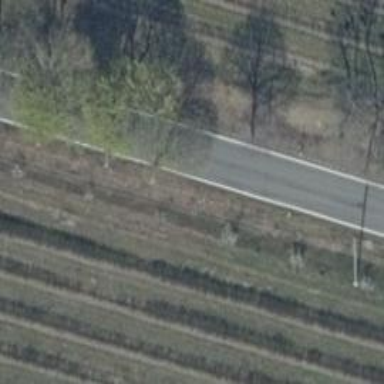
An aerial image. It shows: Row of deciduous broadleaved trees.